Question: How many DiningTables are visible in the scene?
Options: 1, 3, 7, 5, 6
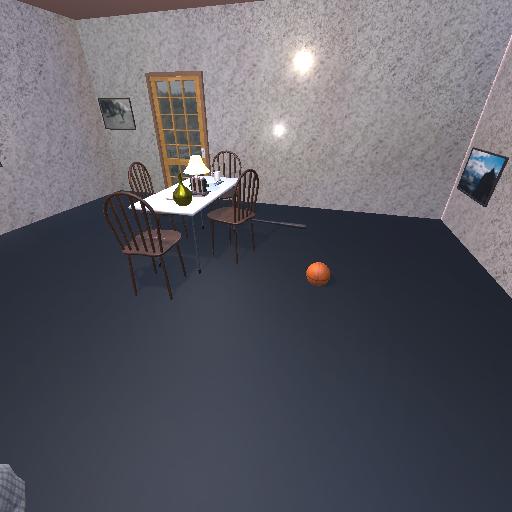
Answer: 1